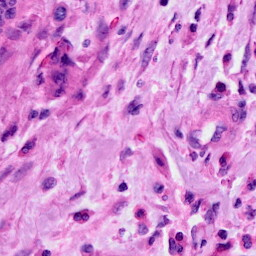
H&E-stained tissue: Cervix